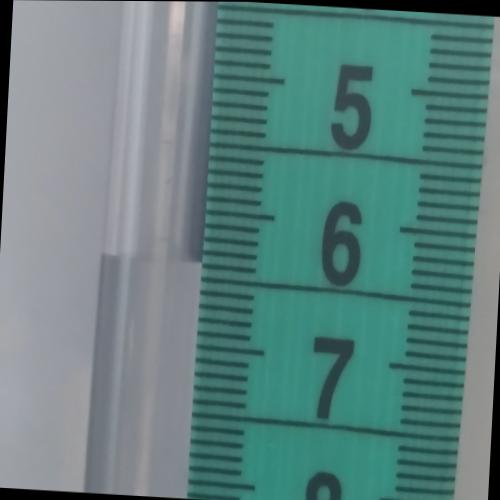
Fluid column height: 6.4 cm